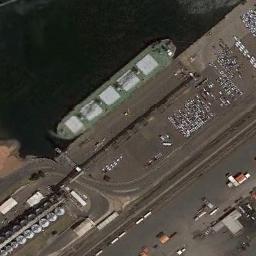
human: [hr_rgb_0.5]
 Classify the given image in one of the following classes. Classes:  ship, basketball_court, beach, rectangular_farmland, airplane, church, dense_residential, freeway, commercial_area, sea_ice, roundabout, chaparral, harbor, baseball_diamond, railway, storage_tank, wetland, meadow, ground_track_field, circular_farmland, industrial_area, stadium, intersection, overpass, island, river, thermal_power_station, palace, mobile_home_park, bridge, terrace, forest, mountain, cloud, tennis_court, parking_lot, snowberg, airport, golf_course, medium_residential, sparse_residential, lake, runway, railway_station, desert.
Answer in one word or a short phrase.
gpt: ship